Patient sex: M
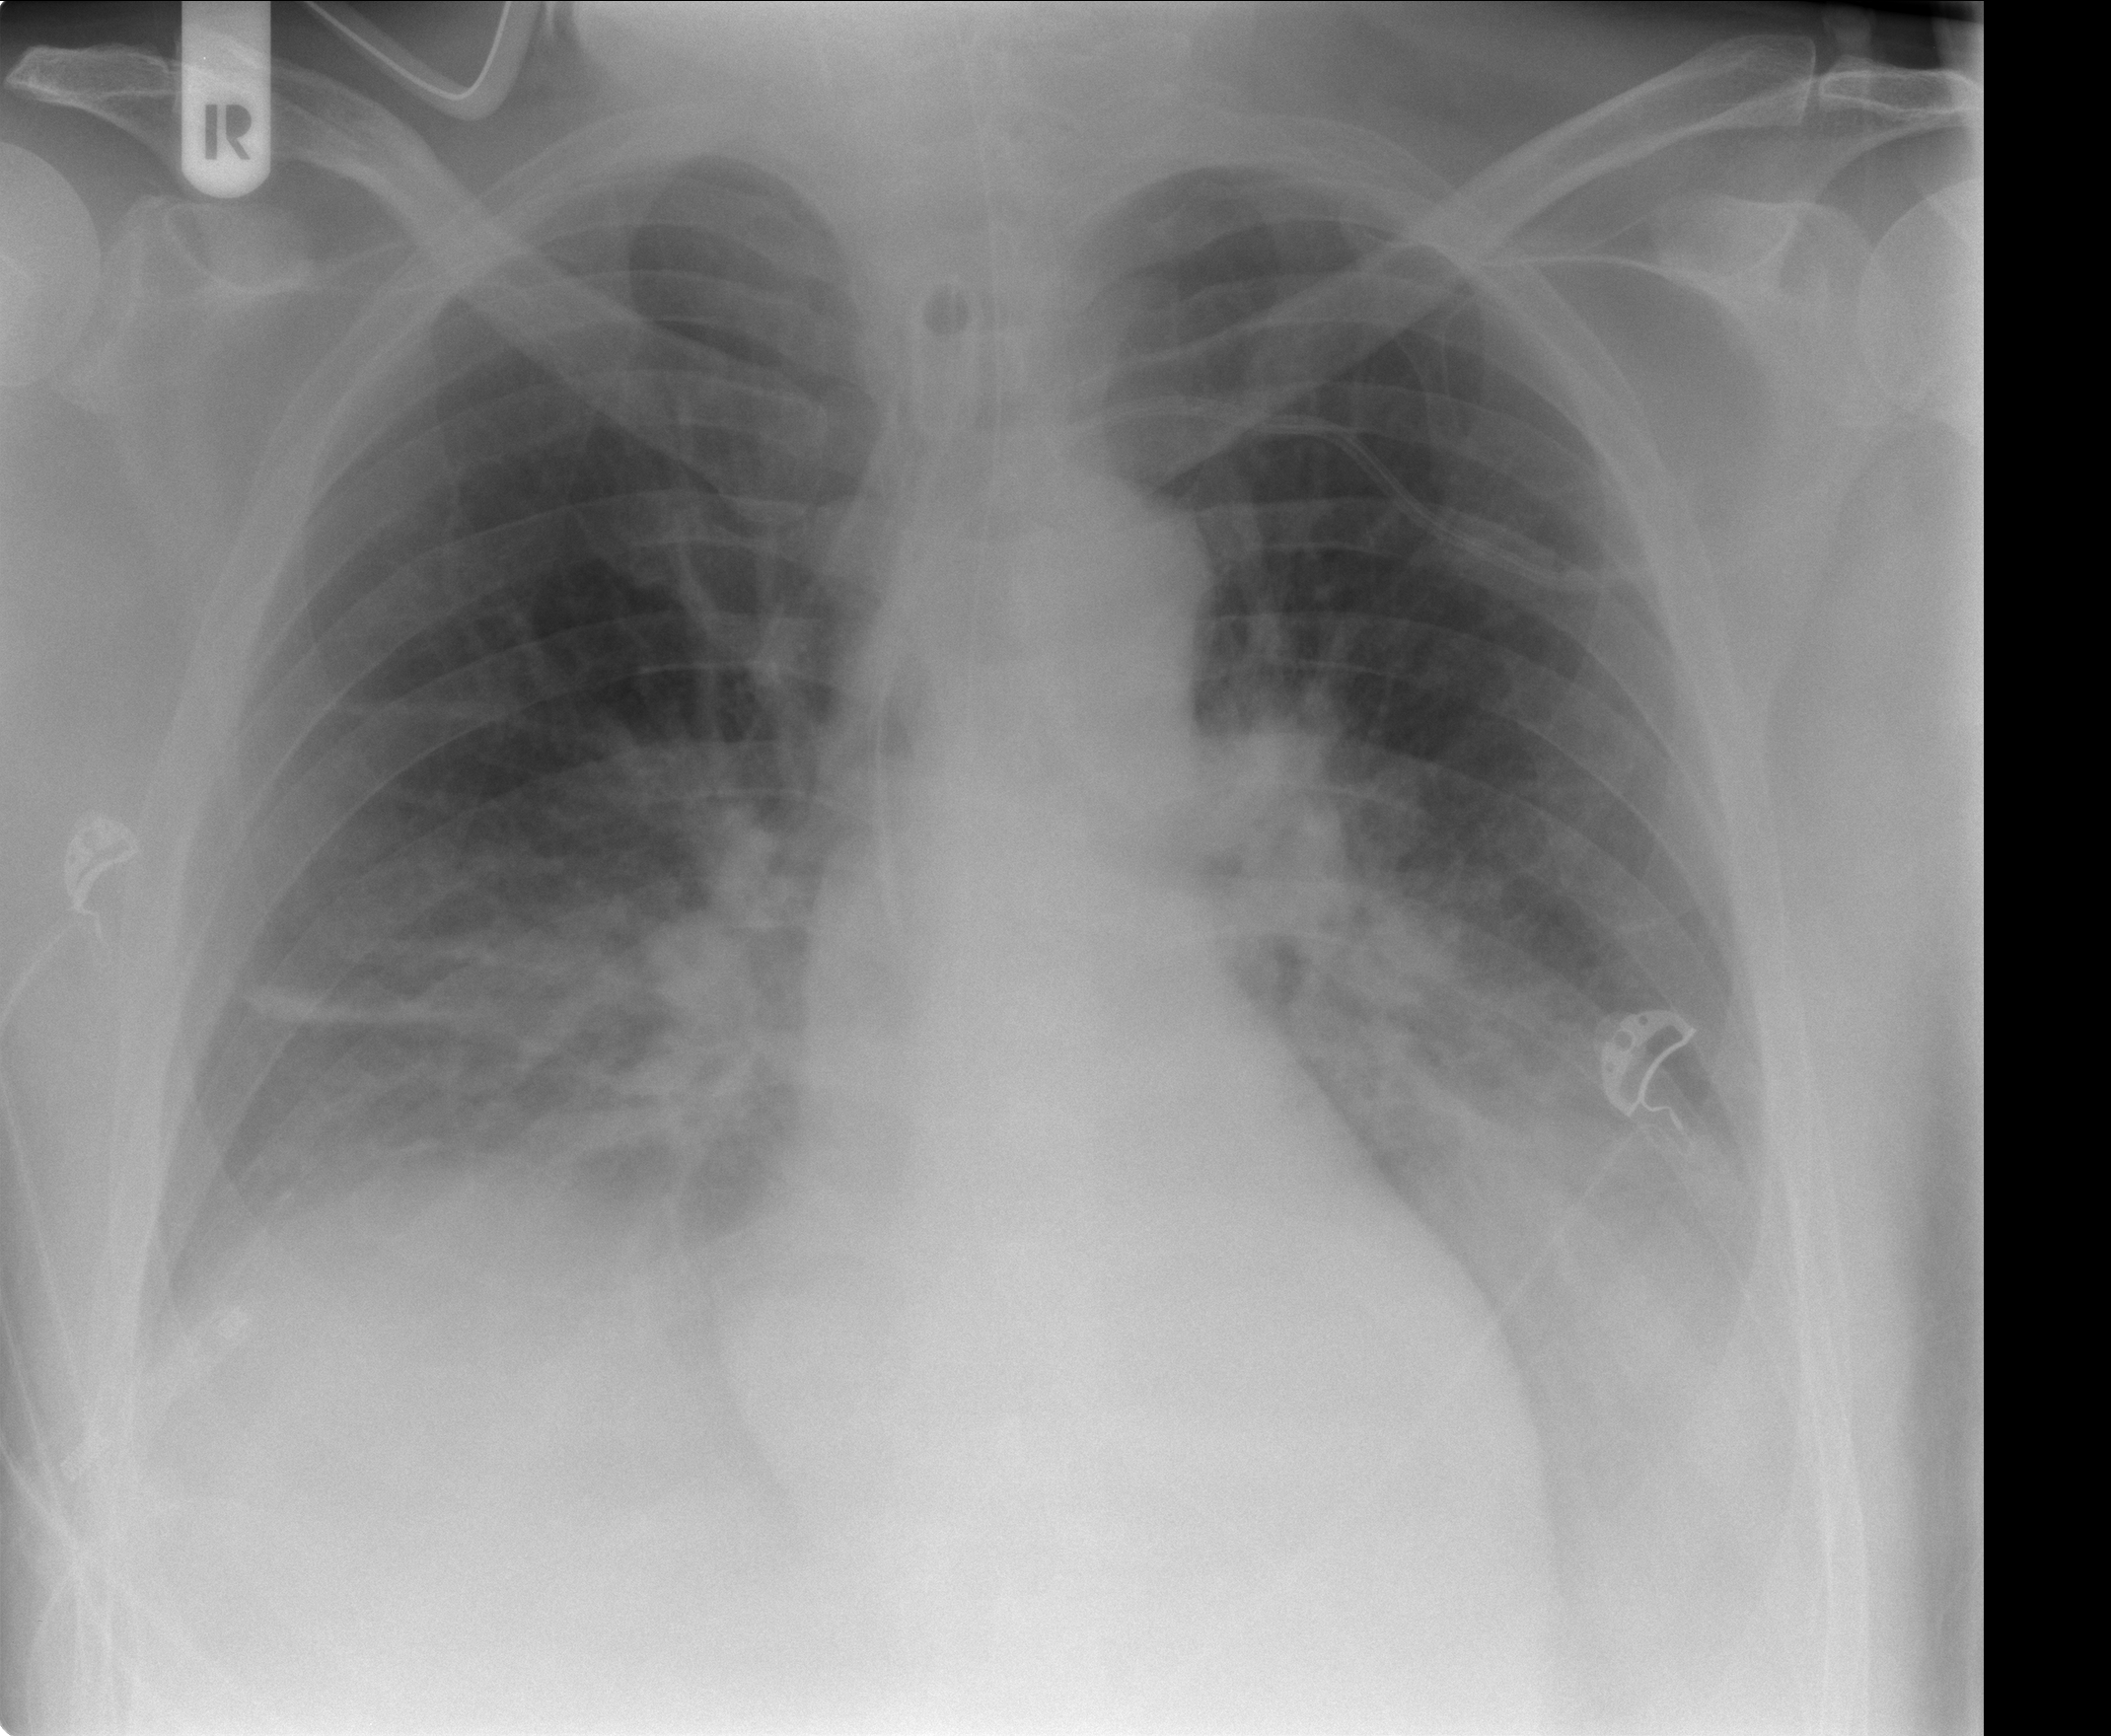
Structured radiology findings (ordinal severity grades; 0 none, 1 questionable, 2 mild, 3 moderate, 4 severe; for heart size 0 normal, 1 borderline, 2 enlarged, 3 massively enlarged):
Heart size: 0
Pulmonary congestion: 2
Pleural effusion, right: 2
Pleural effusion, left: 2
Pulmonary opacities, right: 2
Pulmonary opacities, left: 0
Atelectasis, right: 2
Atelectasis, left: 2